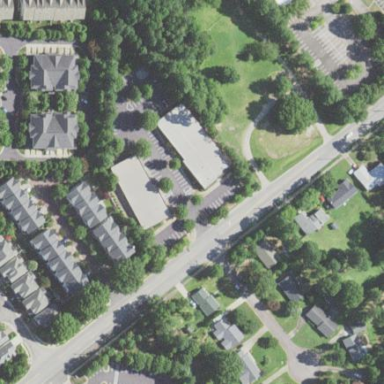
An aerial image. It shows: Residential area within neighborhood.